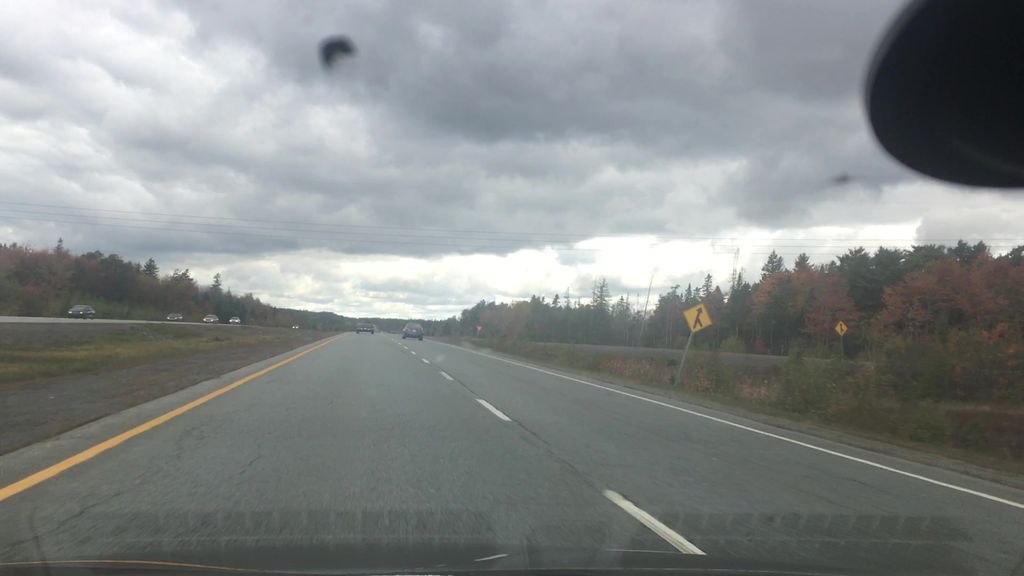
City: halifax